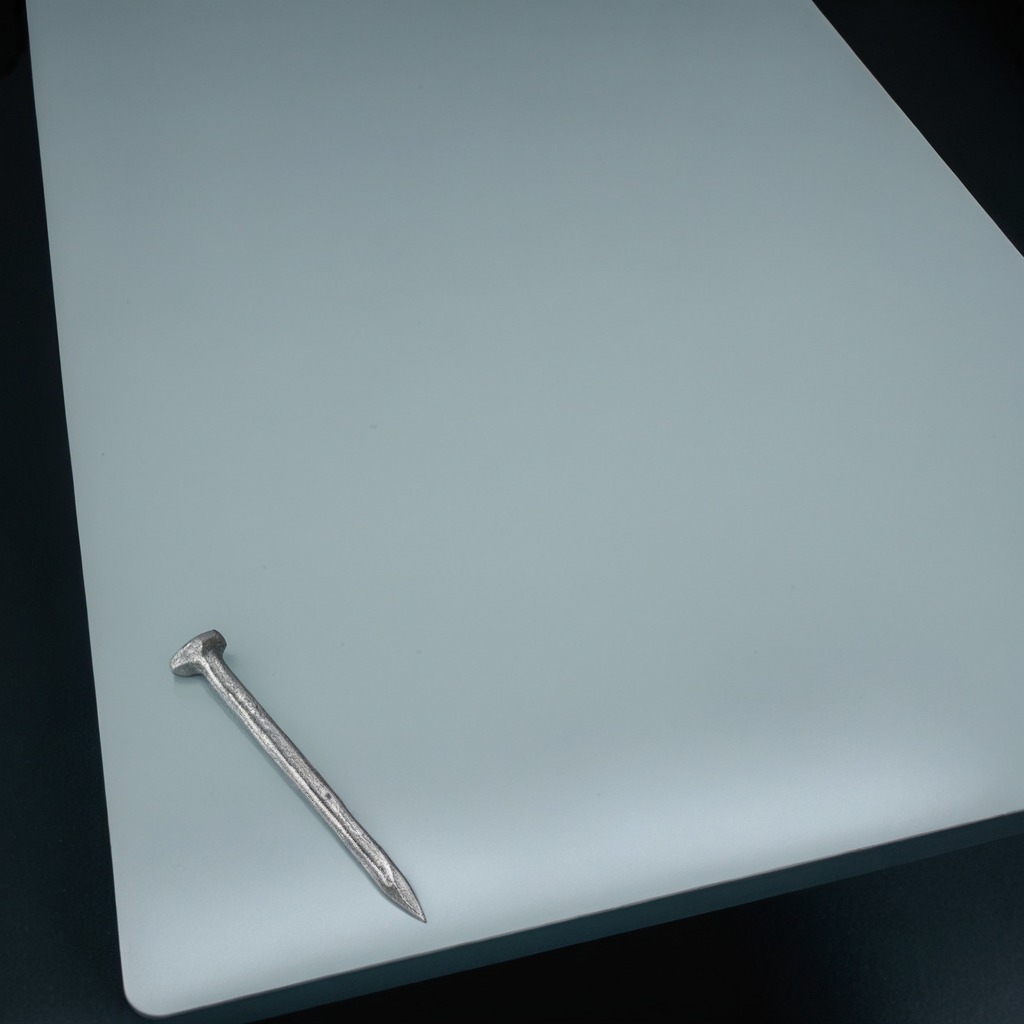
A iron nail is lying on the table in the railway signal maintenance room.